Interaction volume radius: 10 \u00c5
Interaction volume height: 35 \u00c5
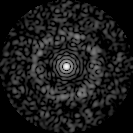
Disorder parameter: 0.8342